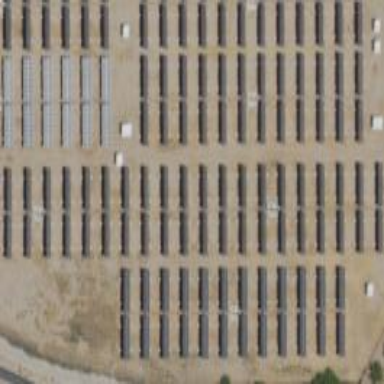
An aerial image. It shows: Solar power plant with photovoltaic technology. The plant generates electricity and is enclosed by fence.